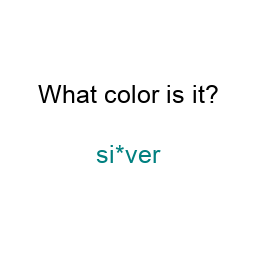
Color: teal
Color name shown: silver
Background color: white
Question text color: black